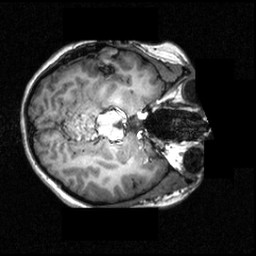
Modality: T1w
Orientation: axial
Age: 18
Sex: female
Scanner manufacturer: siemens
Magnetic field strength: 3.951 T
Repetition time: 1.5 s
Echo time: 0.00335 s